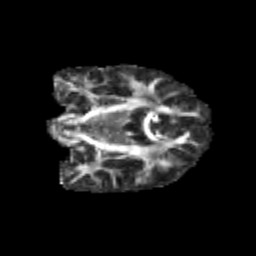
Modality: FA
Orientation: coronal
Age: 13
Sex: male
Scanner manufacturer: siemens
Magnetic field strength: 3 T
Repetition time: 3.8 s
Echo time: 0.07 s